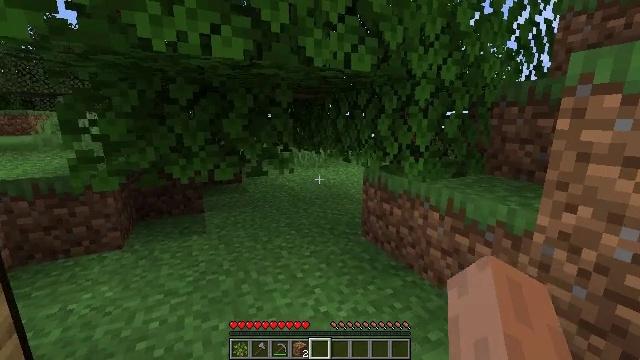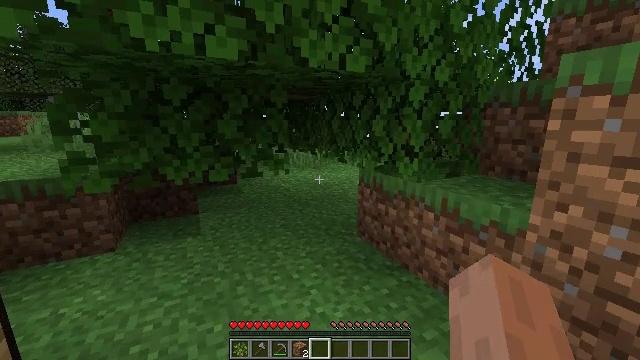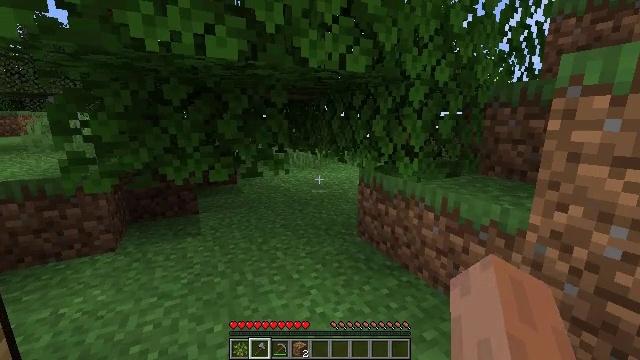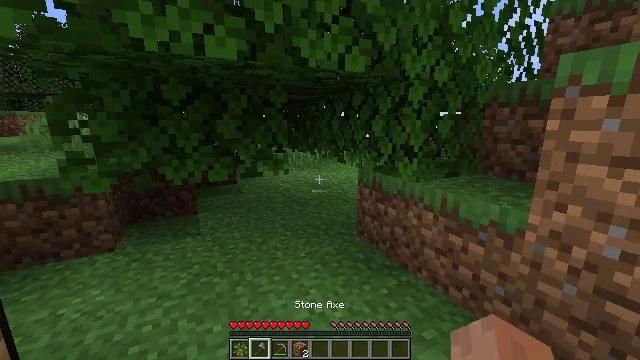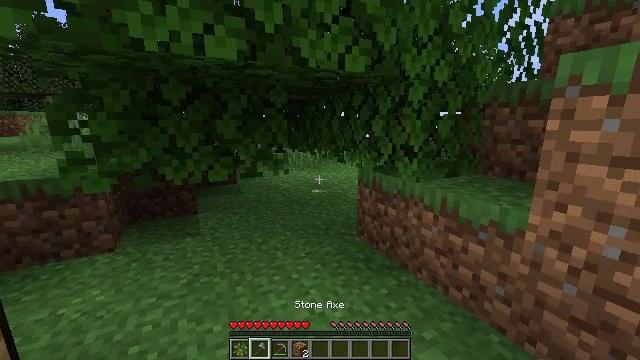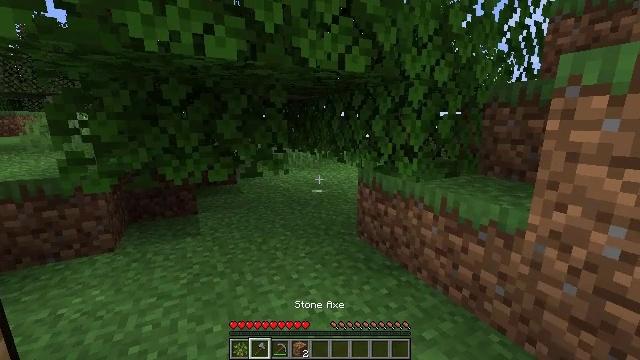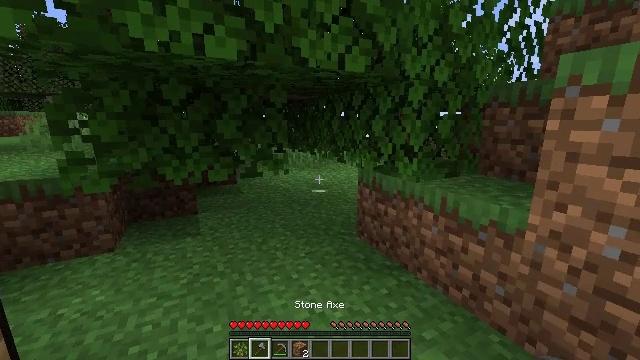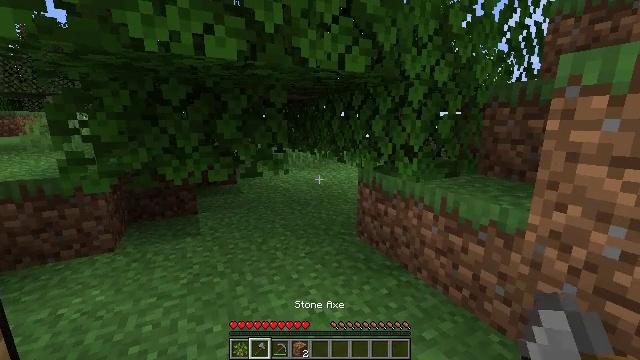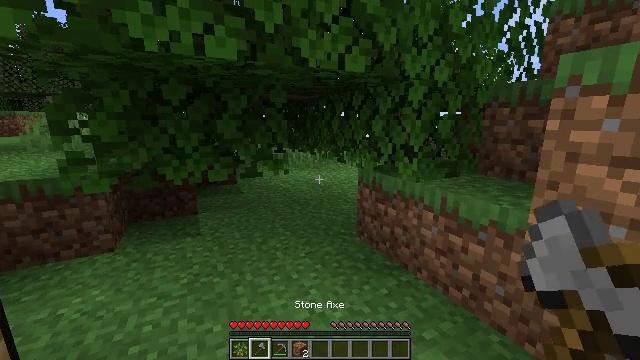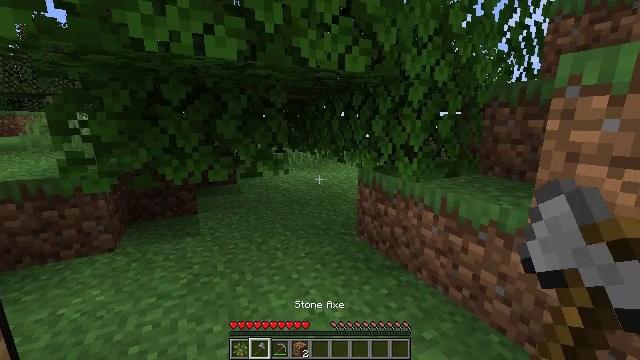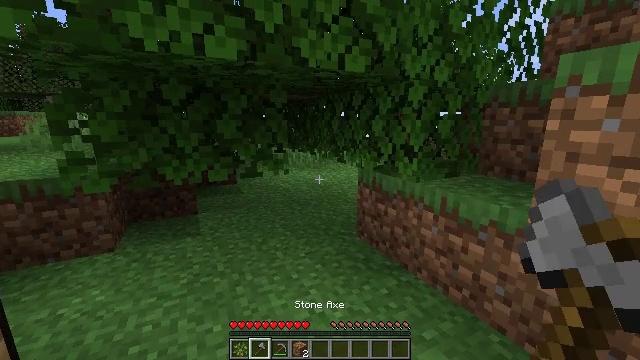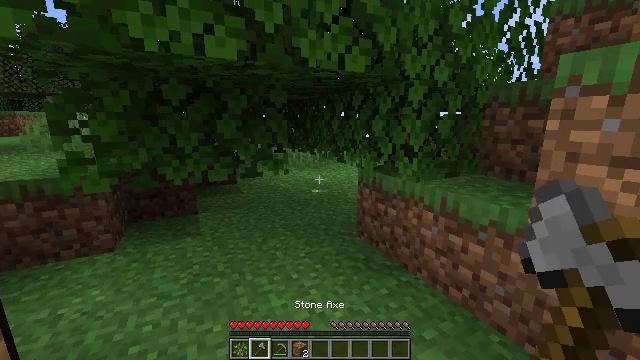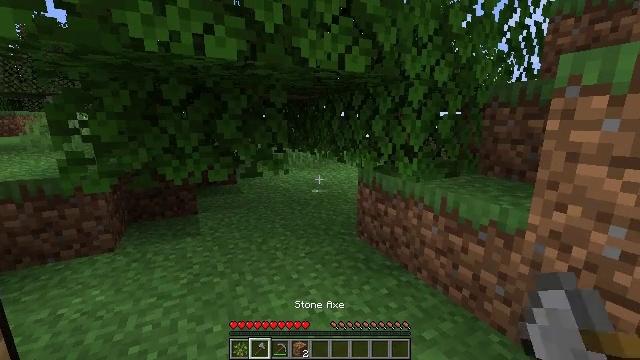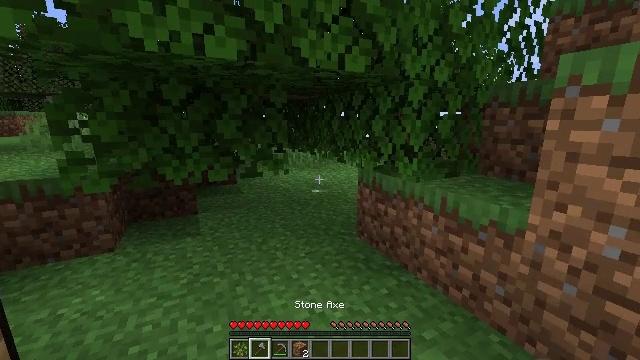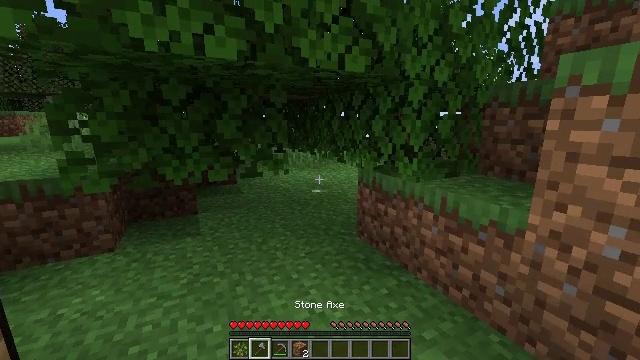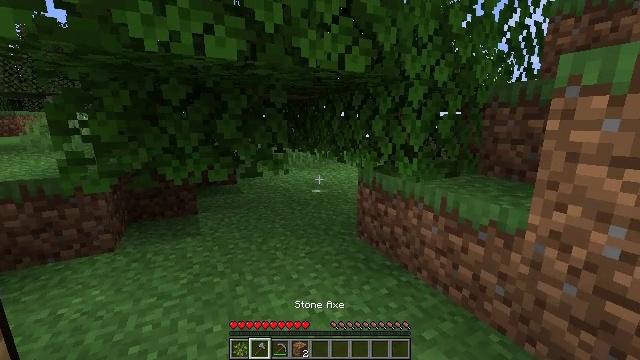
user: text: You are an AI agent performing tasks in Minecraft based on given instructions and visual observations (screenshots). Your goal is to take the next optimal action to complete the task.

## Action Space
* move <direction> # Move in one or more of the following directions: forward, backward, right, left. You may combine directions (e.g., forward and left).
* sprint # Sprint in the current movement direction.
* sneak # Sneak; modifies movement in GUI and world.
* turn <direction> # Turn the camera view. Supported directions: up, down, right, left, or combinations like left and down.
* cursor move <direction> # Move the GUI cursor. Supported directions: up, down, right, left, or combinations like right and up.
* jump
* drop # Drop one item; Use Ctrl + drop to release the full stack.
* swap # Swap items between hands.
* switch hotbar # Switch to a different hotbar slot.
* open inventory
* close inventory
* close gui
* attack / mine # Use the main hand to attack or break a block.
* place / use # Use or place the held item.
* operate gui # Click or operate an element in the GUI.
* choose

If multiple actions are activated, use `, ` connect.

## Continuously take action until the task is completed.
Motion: motion action
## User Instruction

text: Remove oak leaves from branches.
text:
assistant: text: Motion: turn right
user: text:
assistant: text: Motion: switch to hotbar 2
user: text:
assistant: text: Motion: switch to hotbar 2
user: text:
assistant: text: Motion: switch to hotbar 2
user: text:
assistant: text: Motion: switch to hotbar 2
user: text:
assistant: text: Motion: switch to hotbar 2
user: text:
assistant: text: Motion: no_op
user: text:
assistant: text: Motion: no_op
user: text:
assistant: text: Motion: no_op
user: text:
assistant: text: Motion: no_op
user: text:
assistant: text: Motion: no_op
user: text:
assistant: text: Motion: no_op
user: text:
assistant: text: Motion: no_op
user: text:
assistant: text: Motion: no_op
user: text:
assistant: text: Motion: move forward
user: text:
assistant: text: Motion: move forward
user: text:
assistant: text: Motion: move forward
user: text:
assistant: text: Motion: move forward
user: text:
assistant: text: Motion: move forward
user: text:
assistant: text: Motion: move forward
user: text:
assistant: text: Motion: move forward
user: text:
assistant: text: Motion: move forward and move right
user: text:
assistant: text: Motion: move forward and move right, turn left
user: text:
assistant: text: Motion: move forward and move right, turn left
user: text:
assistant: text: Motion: move forward and move right, turn left
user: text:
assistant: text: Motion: move forward and move right, turn left
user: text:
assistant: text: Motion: move forward and move right, turn left
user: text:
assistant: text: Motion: move forward and move right, turn left
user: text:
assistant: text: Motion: move forward and move right, turn left and up
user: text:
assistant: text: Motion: move forward, turn right